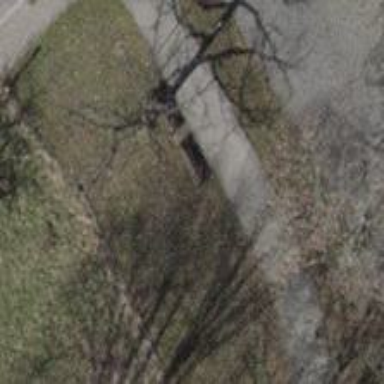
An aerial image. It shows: Bench for seating.